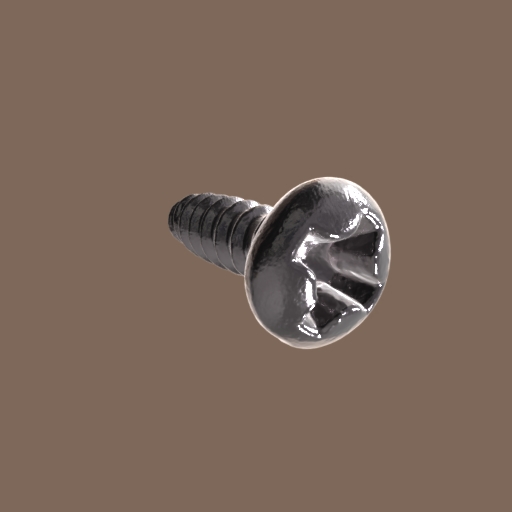
Label: screw